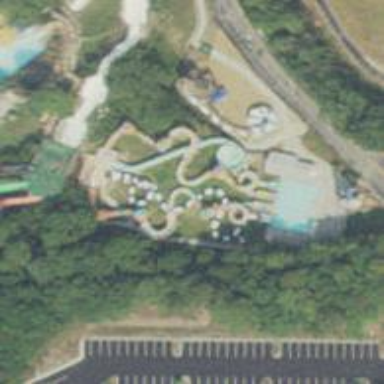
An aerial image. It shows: Water slide attraction.